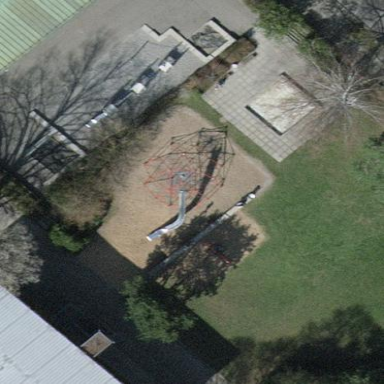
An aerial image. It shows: Playground area for leisure land.